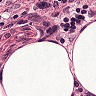
Metastatic tissue present: no